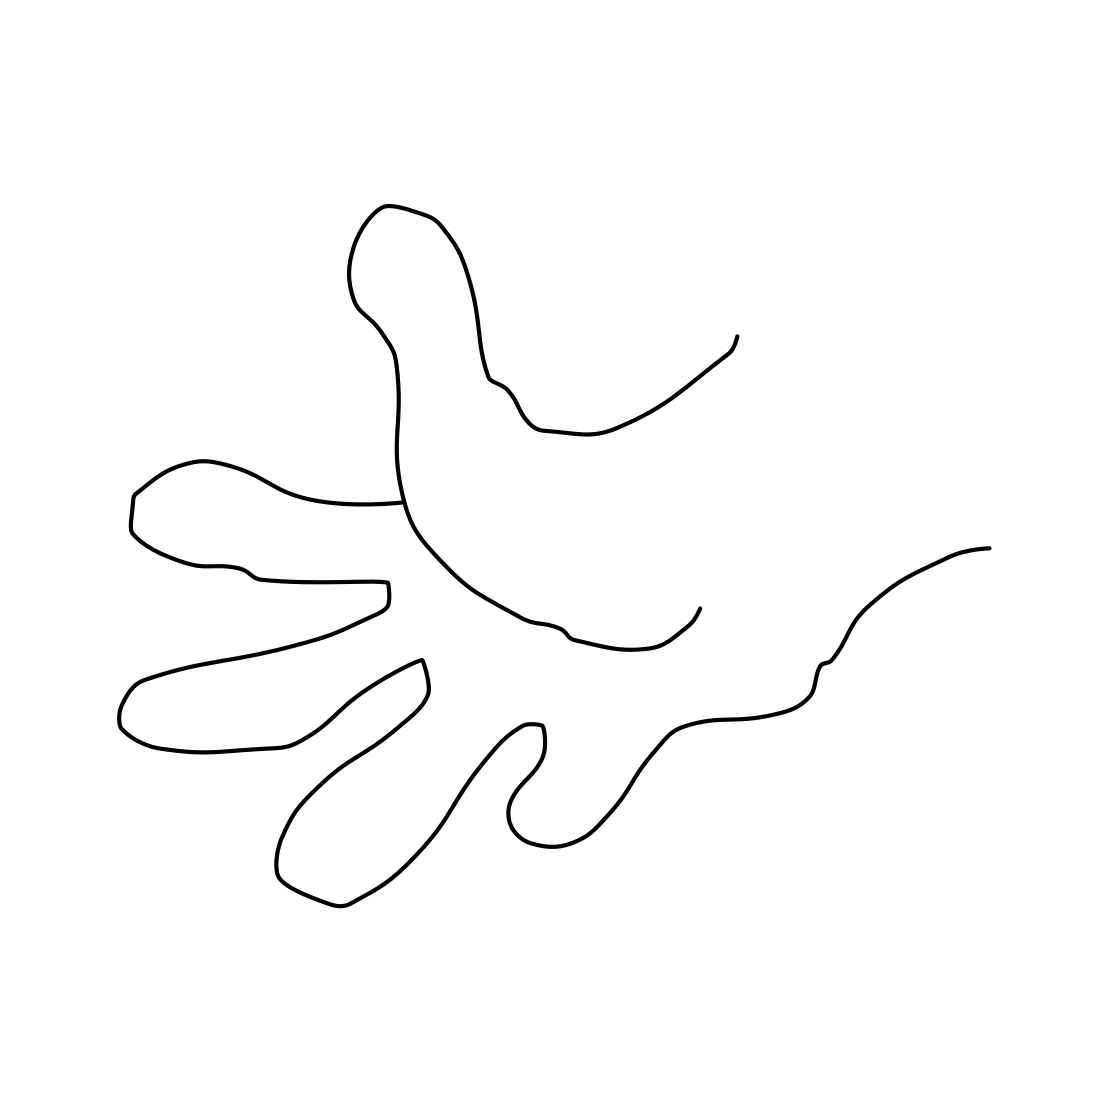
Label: hand